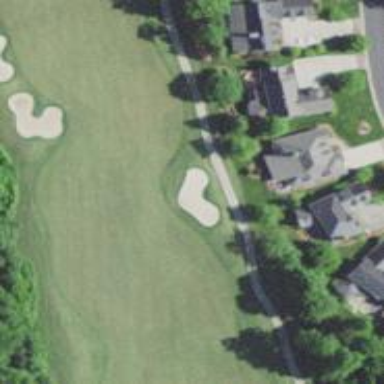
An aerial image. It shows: Grassy area designated as golf fairway.